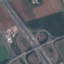
Land use / land cover: Highway